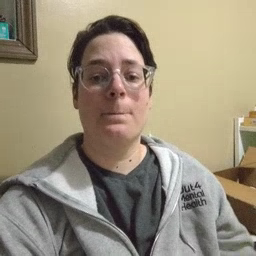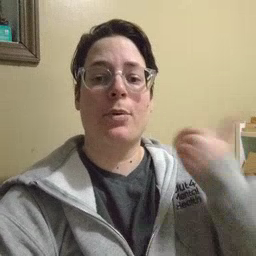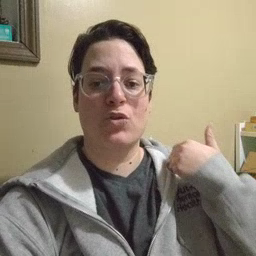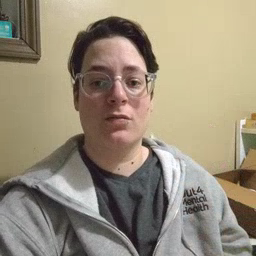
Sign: before